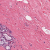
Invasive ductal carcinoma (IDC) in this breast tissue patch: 0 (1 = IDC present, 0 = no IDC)